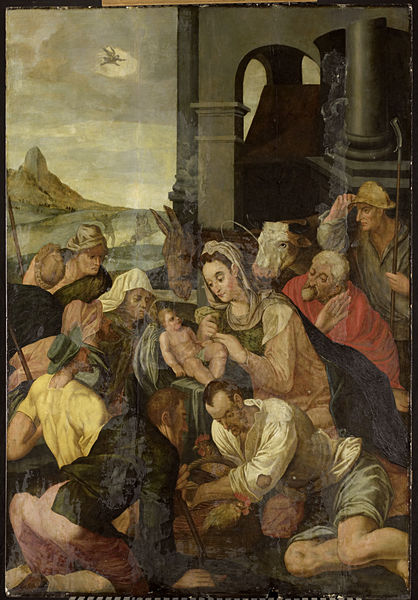
Titel: De aanbidding der herders
Standort: Amsterdam
Institution: Rijksmuseum
Schlagwörter: blau, himmel, mann, meer, schatten, weiß, gelb, landschaft, menschen, frau, hut, männer, säule, rot, stein, haare, kind, esel, pferd, stock, engel, italien, stab, fels, kuh, rind, baby, kopftuch, beten, christus, jesus, stall, tempel, heilige, hirtenstab, maria, anbetung, bulle, stier, hirte, landschaff, merkwürdig, kneien